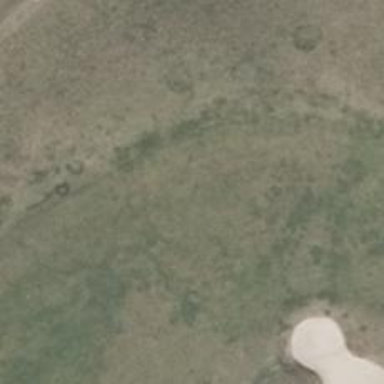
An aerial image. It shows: Golf hole.